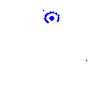
Particle: pion